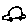
Label: car